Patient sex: M
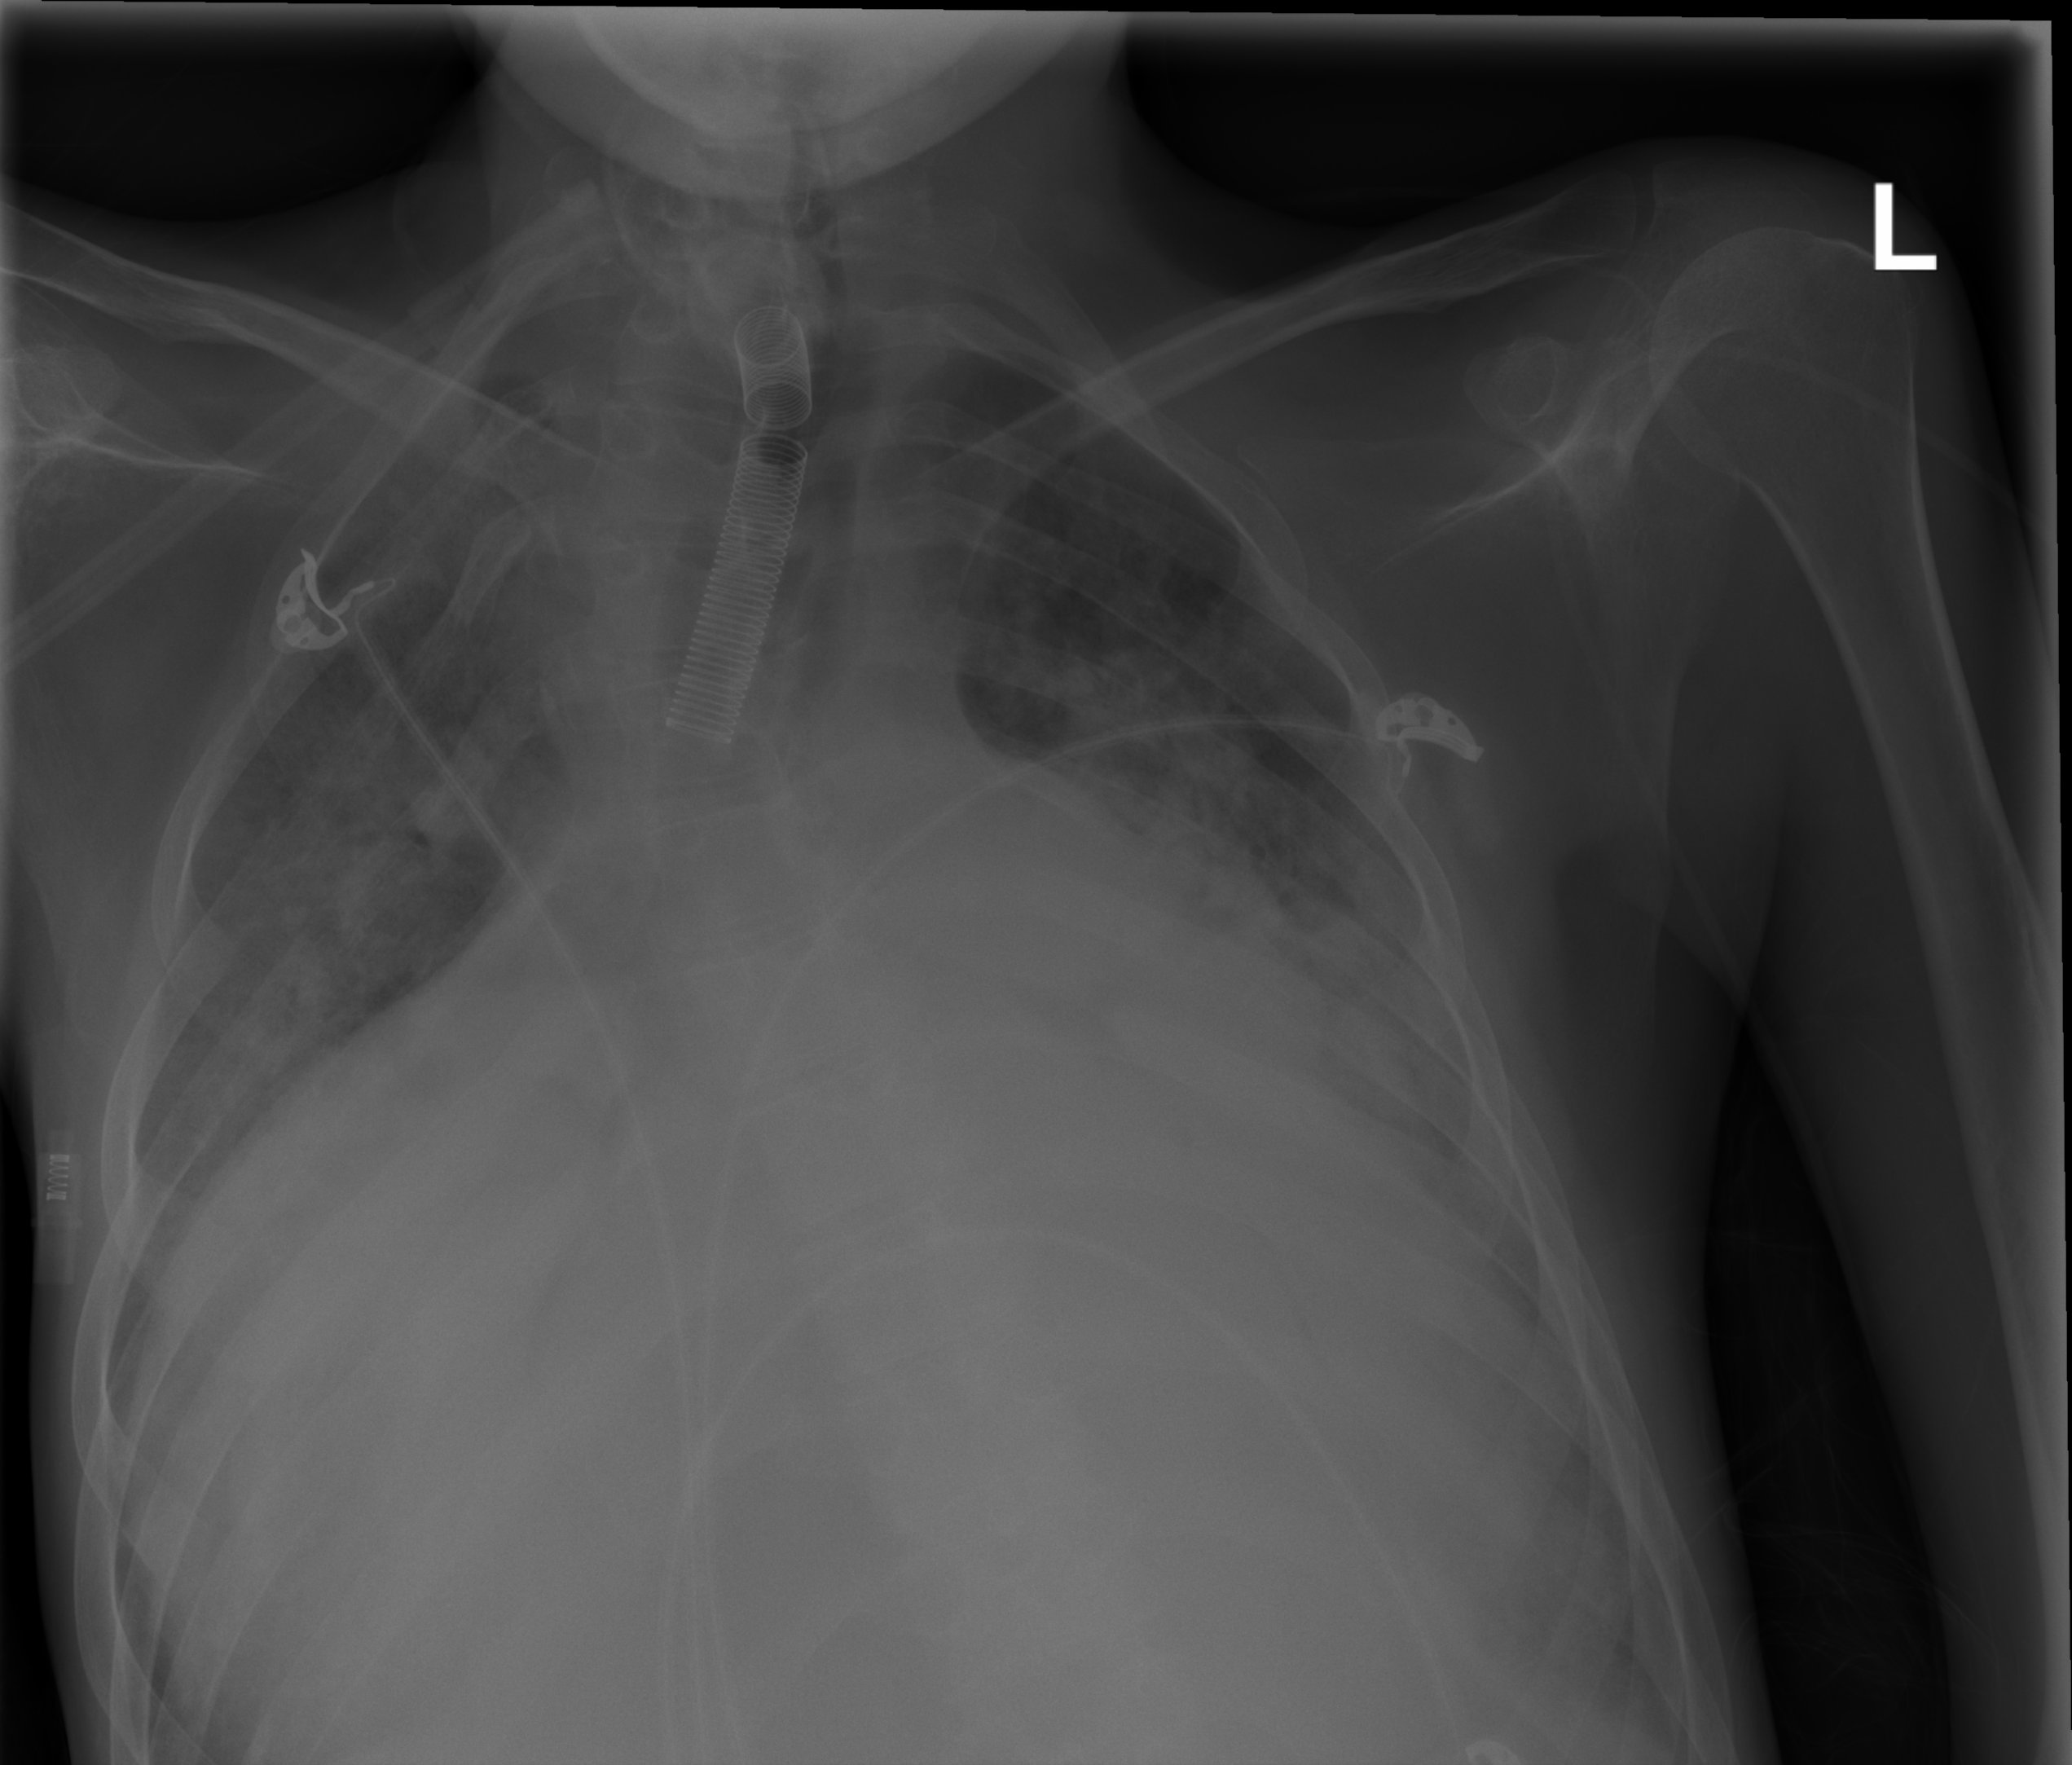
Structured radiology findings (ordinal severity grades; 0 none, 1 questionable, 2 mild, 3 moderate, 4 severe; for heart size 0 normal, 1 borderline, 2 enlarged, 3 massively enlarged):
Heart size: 3
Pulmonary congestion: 3
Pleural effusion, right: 0
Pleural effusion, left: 2
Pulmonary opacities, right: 2
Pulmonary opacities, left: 3
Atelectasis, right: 2
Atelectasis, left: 2